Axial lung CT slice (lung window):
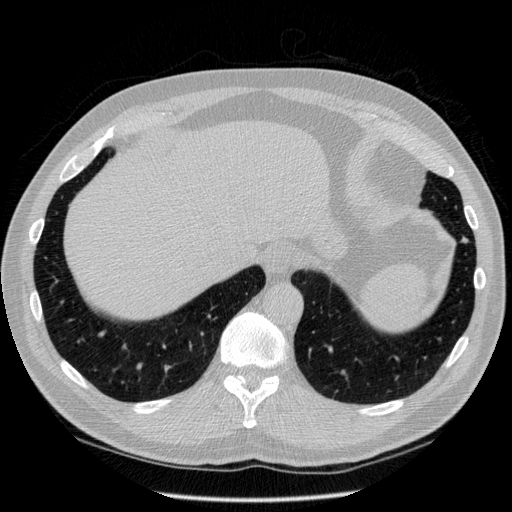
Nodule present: no